Question: I have Anaconda2 installed on a remote machine where there is no internet connection.
I am trying to create a 'conda' environment where I would run my application,when I tried :
'''
conda create -n nameofmyenv anaconda
'''
but since it fetches packages from api.anaconda.com, it is not working and hangs at '"Fetching packages" (no internet connection)', so I set in a .condarc file (under anaconda2 directory), but no luck either ('package missing in current linux-64 channels')
I then tried :
'''
conda create --name nameofmyenv --clone root
'''
with both 'offline=True/False', it does create a folder 'nameofmyenv' under 'anaconda2/envs' but there is only one file in it which is the .condarc one. In the terminal and with this cmd, I got a KeyError for the package "'sockjs-tornado-1.0.1-py27_0.tar.bz2'" like so :

even though this package exists in the 'anaconda2/pkgs' folder.
I have already seen this <URL>, but I'm not sure what to do with it exactly ? I created a file 'c2r.py' in the anaconda2 folder and tried to run this script but I think I'm missing something..
Thank you :)
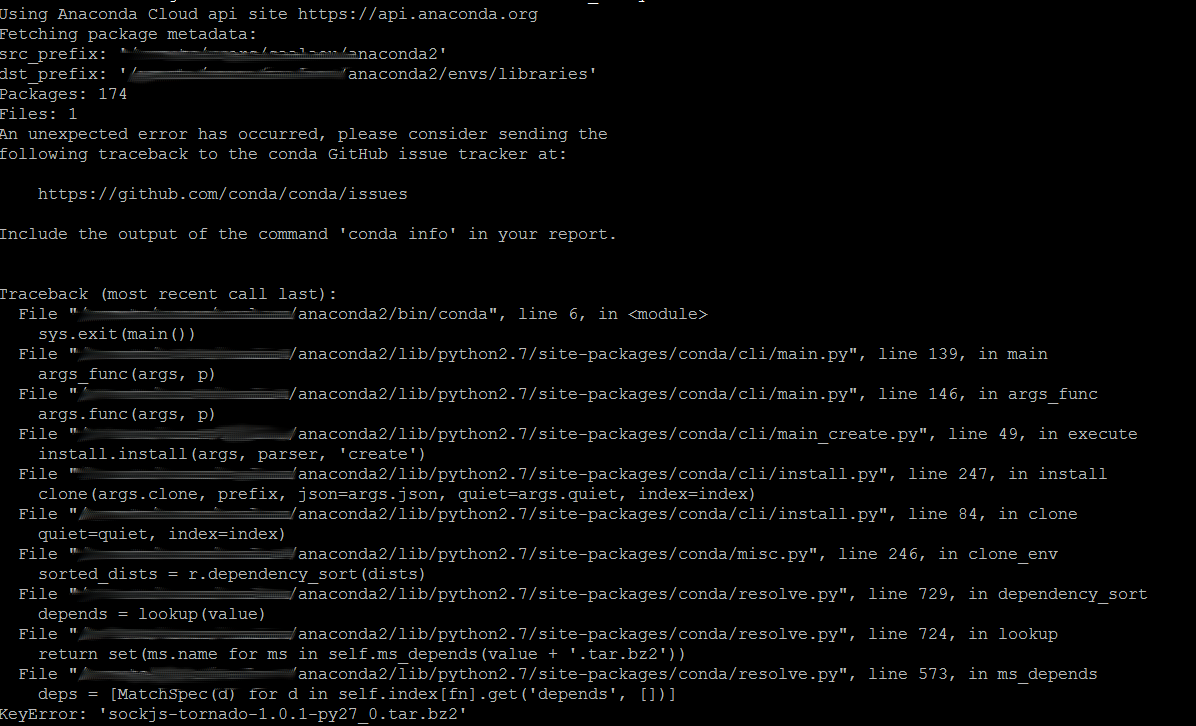
Answer: I found a way to get my code working without dependency issues, which is to clear the pythonpath variable, and then make it point to the python of Anaconda like so :
'export PYTHONPATH="~/anaconda2/bin/python"'.
This way I have no import problems on the remote machine with no internet connection (since I mainly use libraries already in anaconda)
Maybe this <URL>